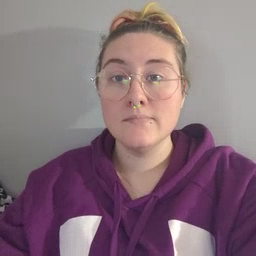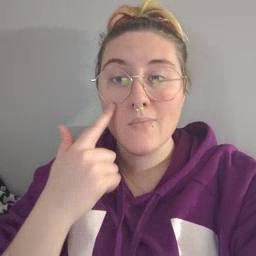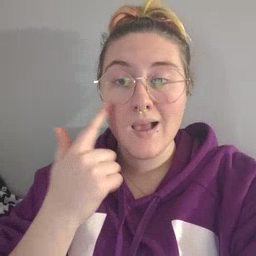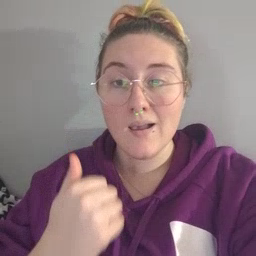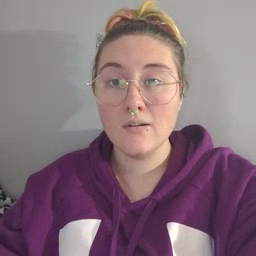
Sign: cry